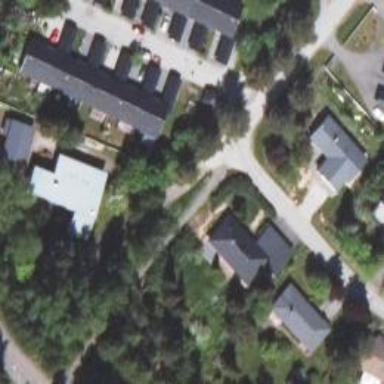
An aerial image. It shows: Living street.